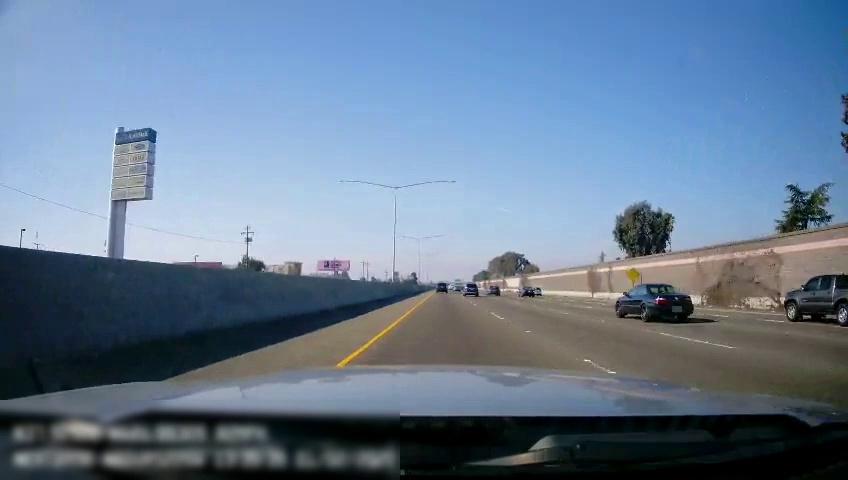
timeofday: Day
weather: Sunny
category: Drivable Space
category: Vehicles | Truck
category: Vehicles | Car
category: Vehicles | Car
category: Vehicles | Car
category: Vehicles | Car
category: Vehicles | SUV
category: Vehicles | SUV
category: Lanes | Current Lane
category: Lanes | Current Lane
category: Lanes | Alternate Lane
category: Lanes | Alternate Lane
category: Lanes | Alternate Lane
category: Traffic | Signs